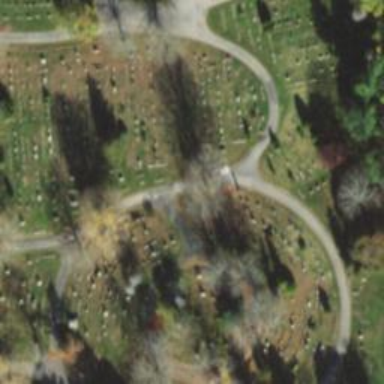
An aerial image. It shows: Road named Cemetery Road designated as service road.